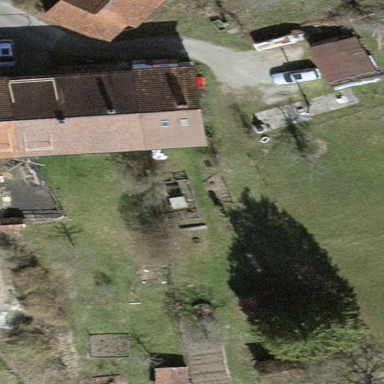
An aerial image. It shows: Farmyard area.